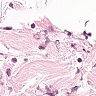
Metastatic tissue present: no